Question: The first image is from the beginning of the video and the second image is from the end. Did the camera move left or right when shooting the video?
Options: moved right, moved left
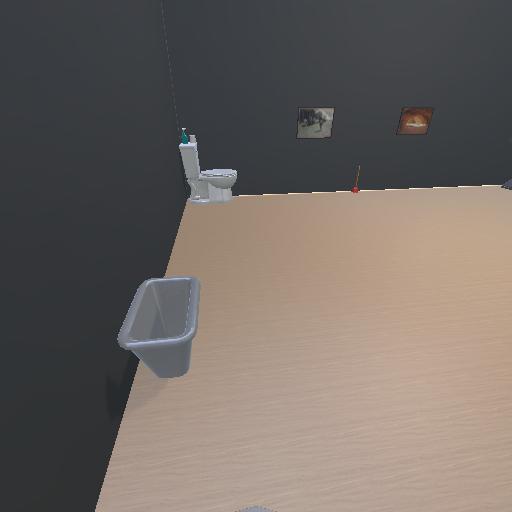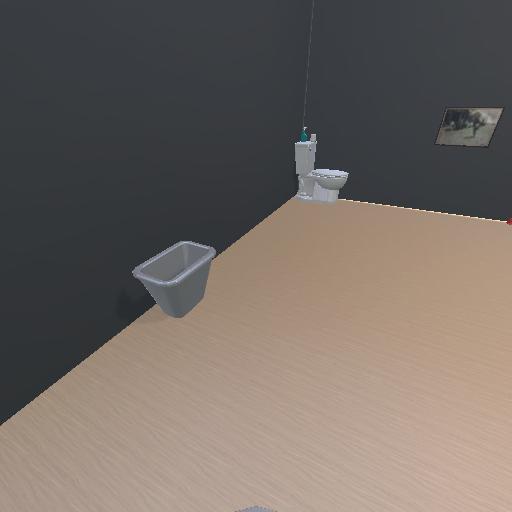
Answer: moved right